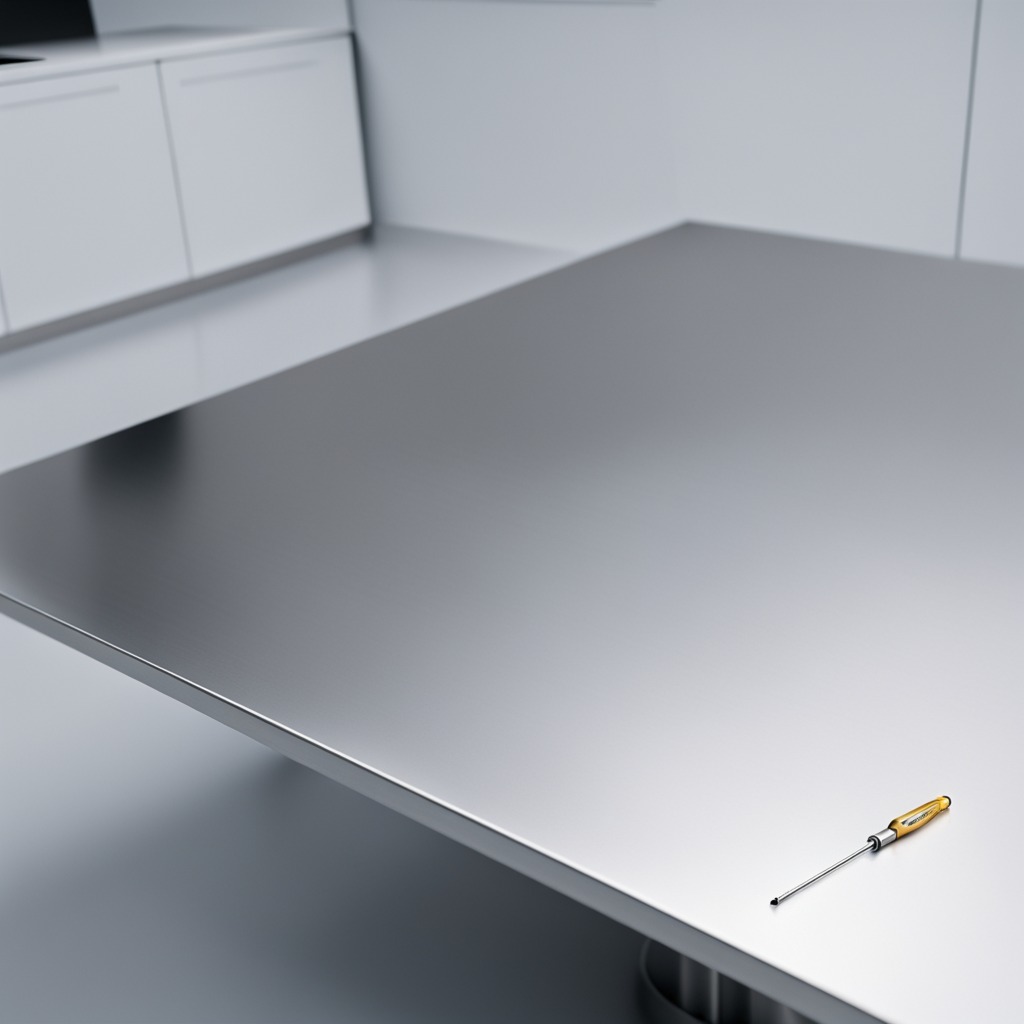
A screwdriver lies on a stainless steel table in a high-end prototyping lab.